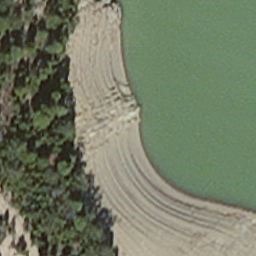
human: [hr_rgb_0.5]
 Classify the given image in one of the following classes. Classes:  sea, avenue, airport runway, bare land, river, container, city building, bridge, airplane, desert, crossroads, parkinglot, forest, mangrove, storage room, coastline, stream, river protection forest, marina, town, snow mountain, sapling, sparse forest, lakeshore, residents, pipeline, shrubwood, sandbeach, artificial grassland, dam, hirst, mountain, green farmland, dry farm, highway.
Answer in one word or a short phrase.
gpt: hirst